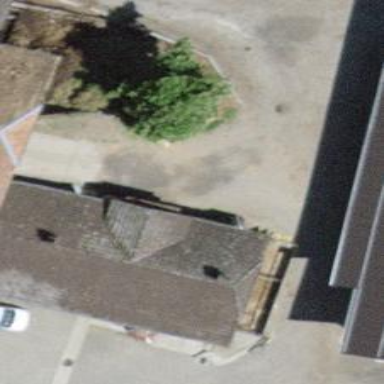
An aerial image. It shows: Rural barn.